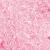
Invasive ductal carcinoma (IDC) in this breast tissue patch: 0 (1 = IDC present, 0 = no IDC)